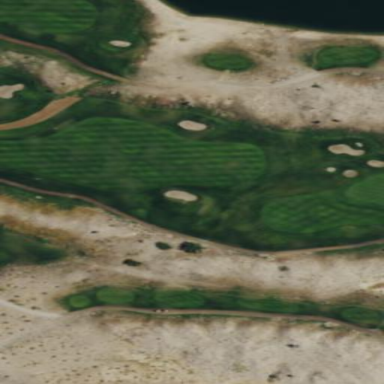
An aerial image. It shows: Golf rough area.